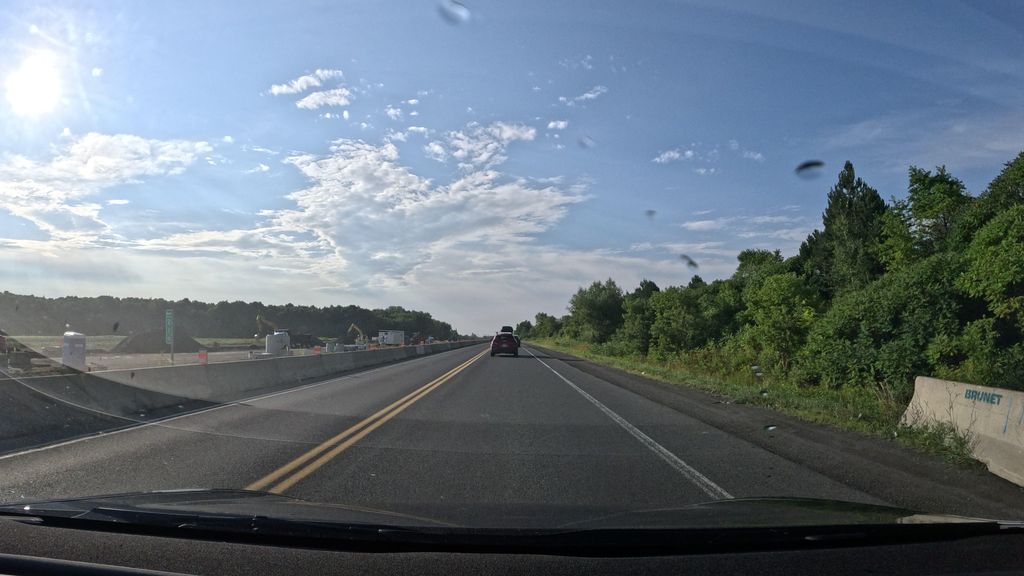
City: montreal